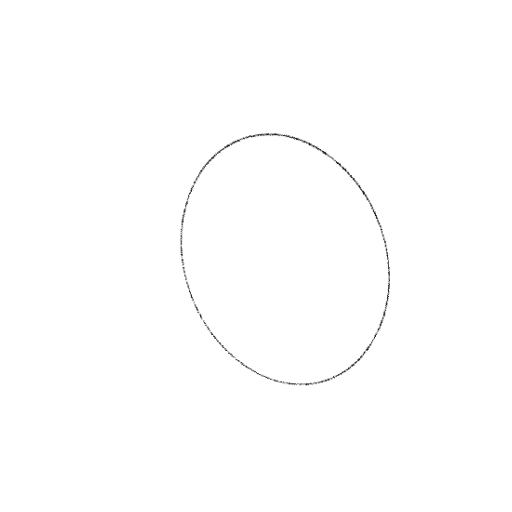
Crossing number: 0